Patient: sex F, age 29
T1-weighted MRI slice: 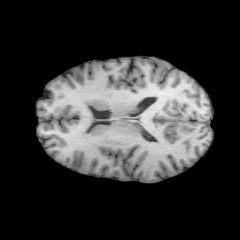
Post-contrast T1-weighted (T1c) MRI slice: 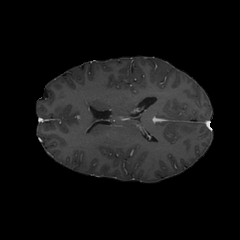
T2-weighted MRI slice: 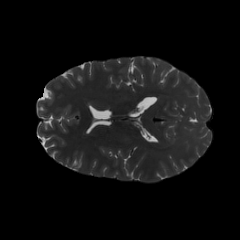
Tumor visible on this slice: no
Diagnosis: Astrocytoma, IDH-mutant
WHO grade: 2